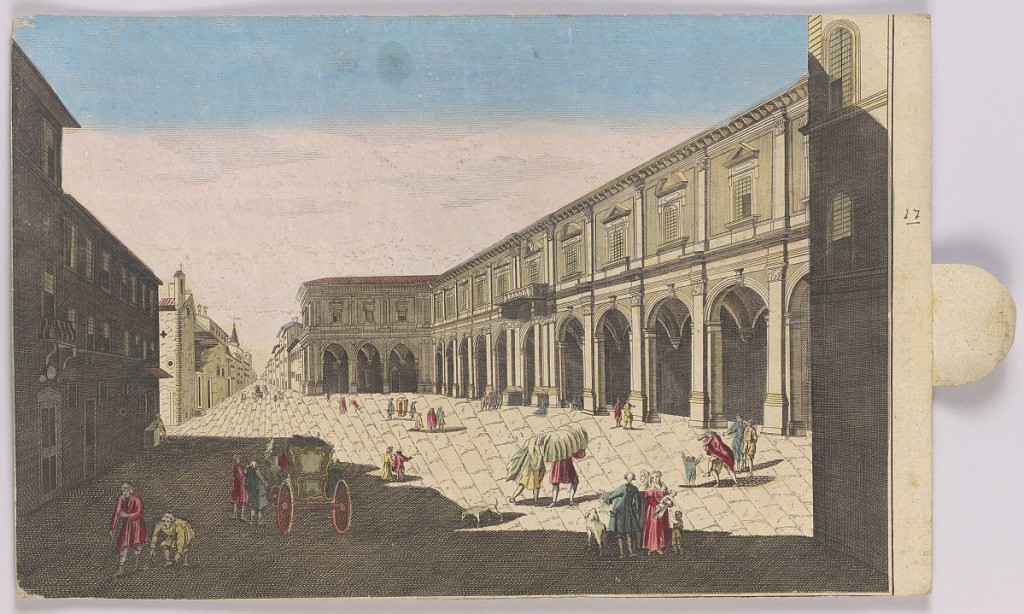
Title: Peep-Show Print
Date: mid-18th century
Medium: Engraving and brush and wash on paper
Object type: Print
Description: Peep-show print